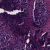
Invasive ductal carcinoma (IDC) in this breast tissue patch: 1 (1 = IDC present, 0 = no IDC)